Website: lowes
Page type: delivery-shipping
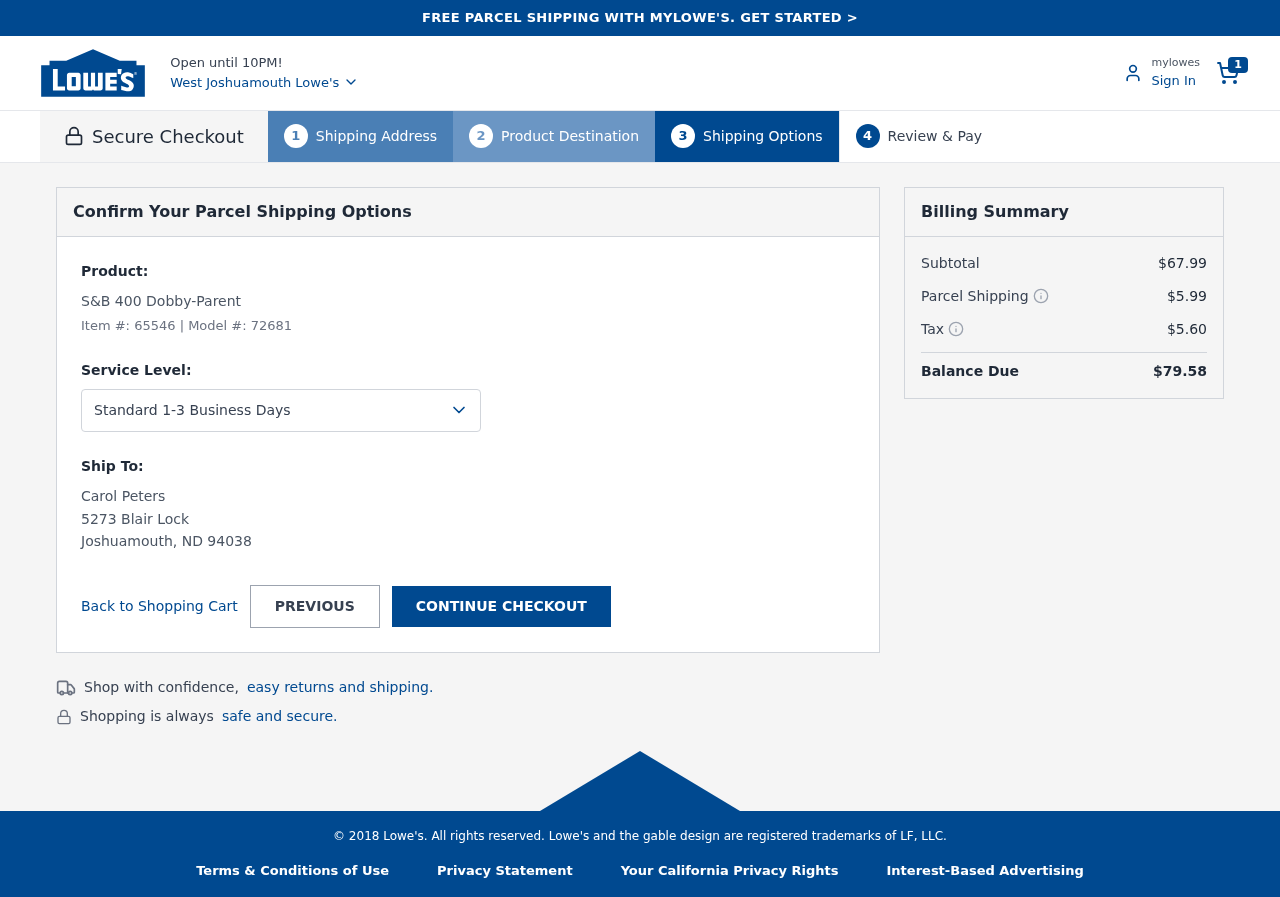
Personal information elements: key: PII_CITY
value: Joshuamouth
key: PII_CITY_STATE_ZIP
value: Joshuamouth, ND 94038
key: PII_FULLNAME
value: Carol Peters
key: PII_STREET
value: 5273 Blair Lock
Product elements: key: PRODUCT1_NAME
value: S&B 400 Dobby-Parent
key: PRODUCT1_ITEM_NUMBER
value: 65546
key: PRODUCT1_MODEL_NUMBER
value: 72681
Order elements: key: ORDER_NUM_ITEMS
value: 1
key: ORDER_SUBTOTAL
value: $67.99
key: ORDER_SHIPPING_COST
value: $5.99
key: ORDER_TAX
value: $5.60
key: ORDER_TOTAL
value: $79.58